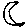
Label: moon